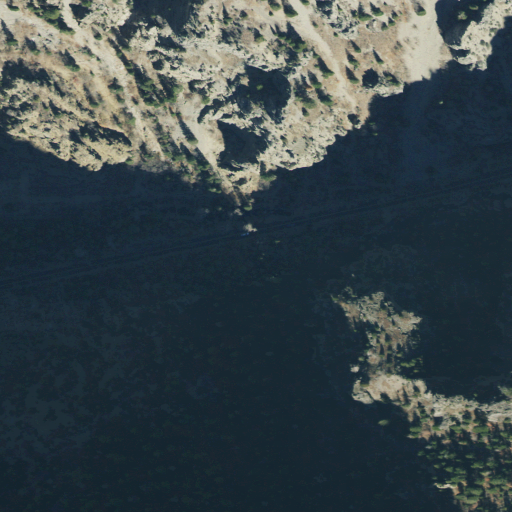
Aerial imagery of valley in Utah named Burned Canyon containing evergreen forest, shrub, open development, low intensity development, and deciduous forest